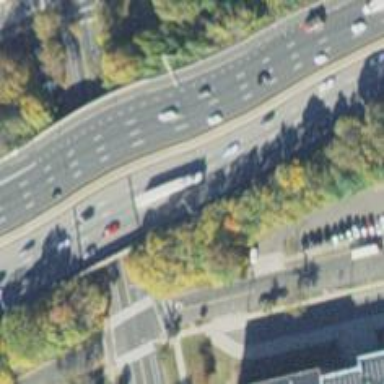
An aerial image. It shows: Bridge over motorway.